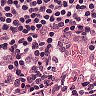
Metastatic tissue present: no